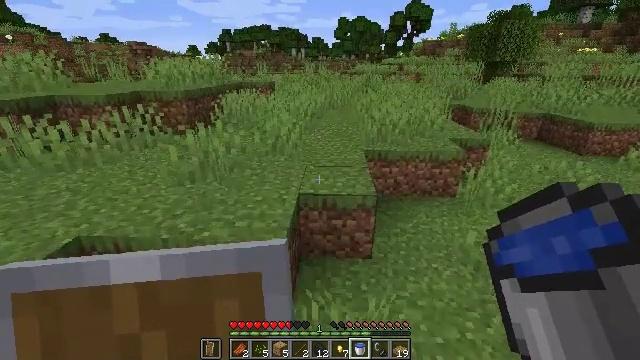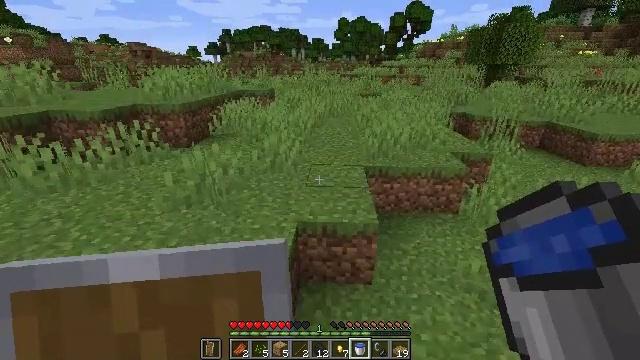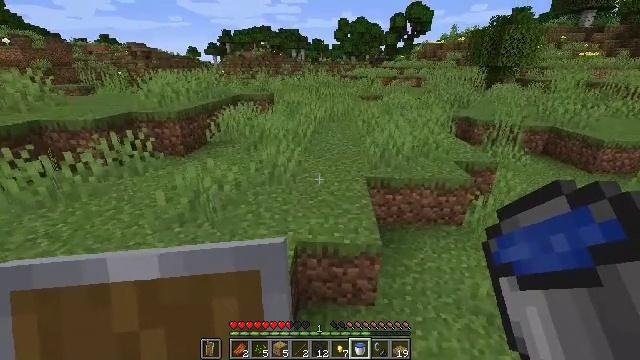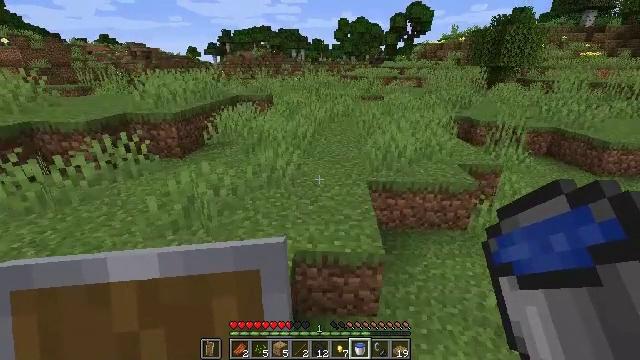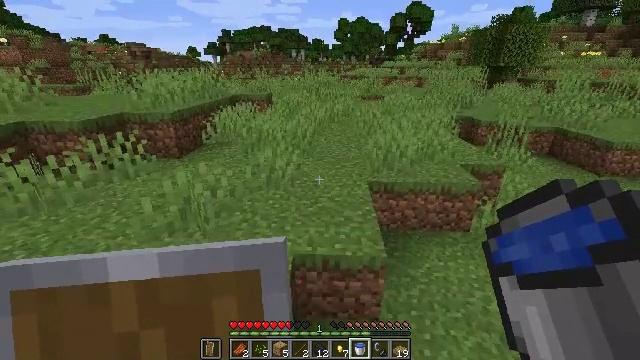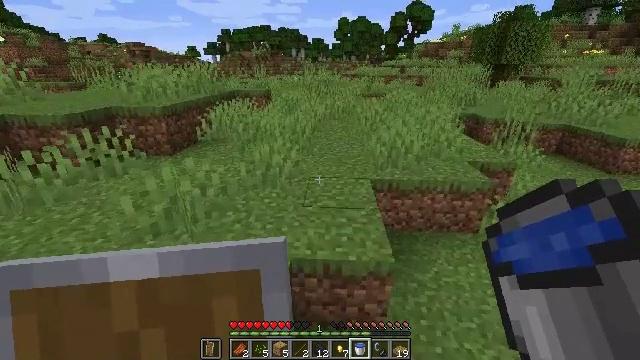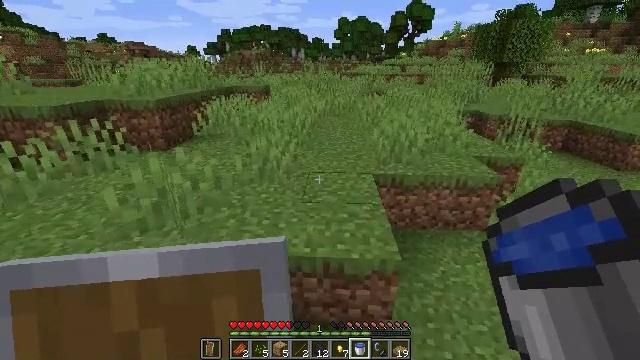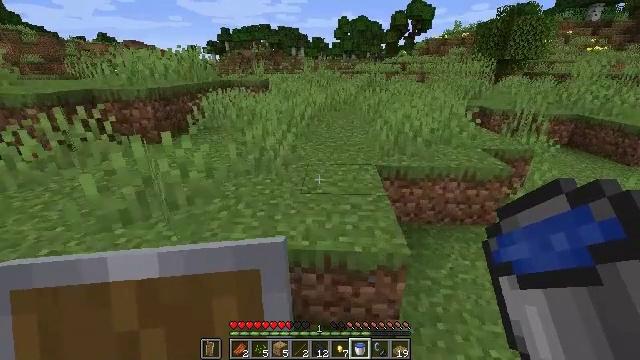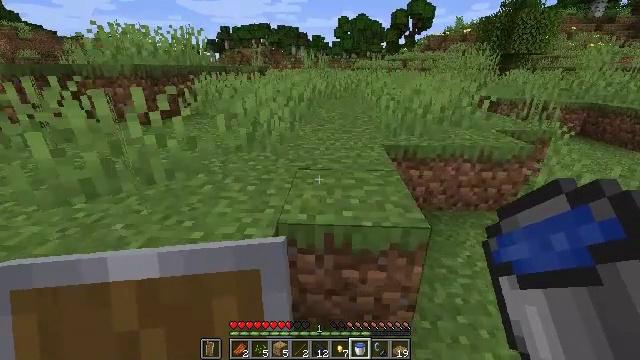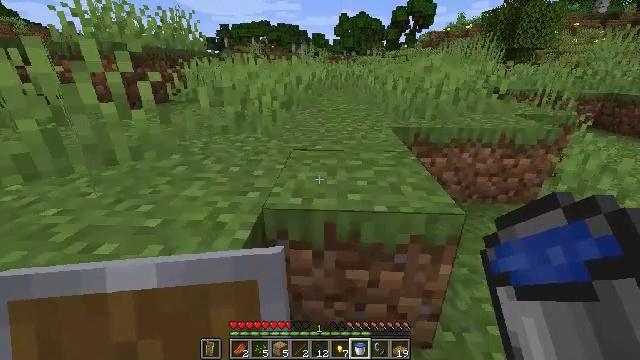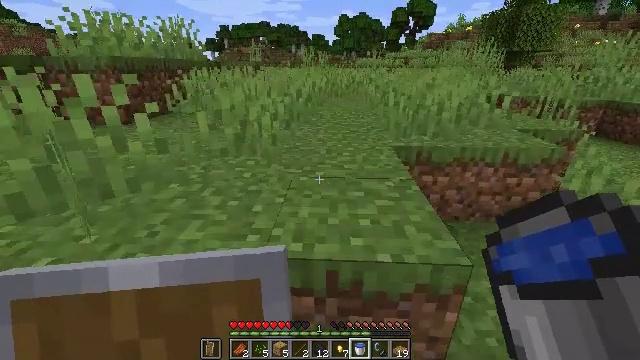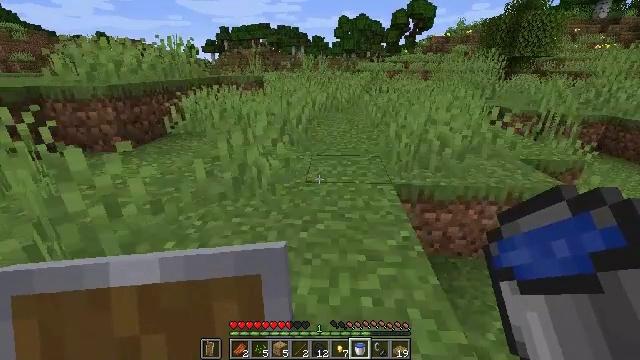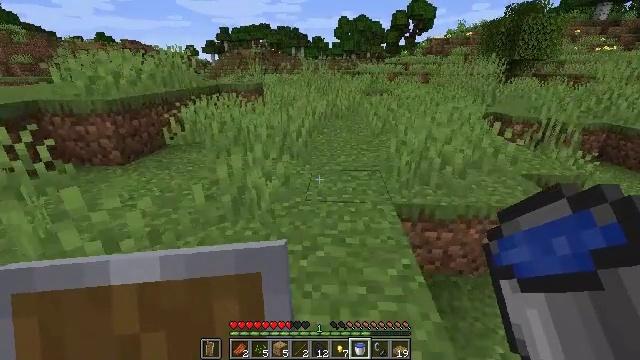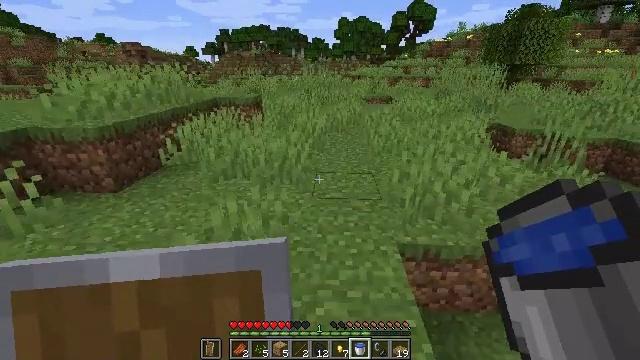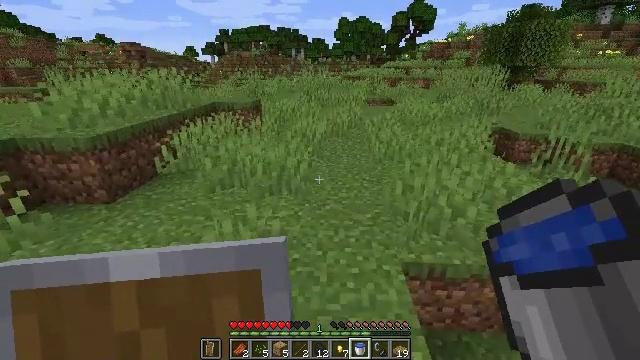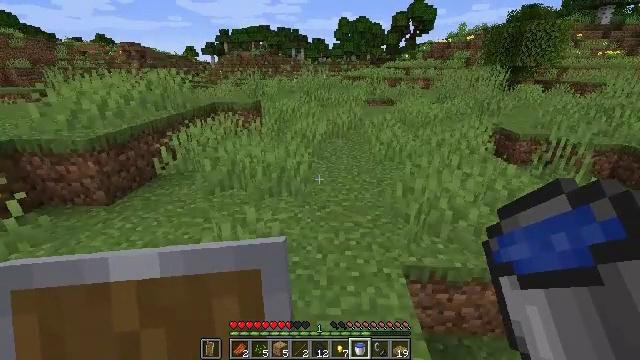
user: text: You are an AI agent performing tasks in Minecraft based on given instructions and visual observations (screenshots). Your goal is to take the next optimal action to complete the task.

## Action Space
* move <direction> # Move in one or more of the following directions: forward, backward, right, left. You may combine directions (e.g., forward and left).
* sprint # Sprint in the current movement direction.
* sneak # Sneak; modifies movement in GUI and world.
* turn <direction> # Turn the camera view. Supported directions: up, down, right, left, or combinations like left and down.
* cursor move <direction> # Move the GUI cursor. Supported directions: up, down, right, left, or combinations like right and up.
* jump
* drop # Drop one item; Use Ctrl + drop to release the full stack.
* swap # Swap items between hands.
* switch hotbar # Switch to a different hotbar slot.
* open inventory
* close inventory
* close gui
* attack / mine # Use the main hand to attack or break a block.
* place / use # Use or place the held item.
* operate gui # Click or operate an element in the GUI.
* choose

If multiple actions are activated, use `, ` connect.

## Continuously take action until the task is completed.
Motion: motion action
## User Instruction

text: Break the magma block to collect it.
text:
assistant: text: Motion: move forward, jump
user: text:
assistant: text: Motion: move forward, jump
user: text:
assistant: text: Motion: move forward, jump
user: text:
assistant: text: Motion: move forward, jump
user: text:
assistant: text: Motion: move forward, jump
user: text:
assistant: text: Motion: move forward, jump
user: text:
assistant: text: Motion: move forward, jump
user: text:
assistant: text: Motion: move forward, jump
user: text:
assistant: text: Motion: move forward, jump
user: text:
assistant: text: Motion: move forward, jump
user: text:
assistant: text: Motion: move forward, jump
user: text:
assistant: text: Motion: move forward, jump
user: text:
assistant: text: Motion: move forward, jump
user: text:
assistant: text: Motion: move forward, jump
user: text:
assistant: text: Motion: move forward, jump
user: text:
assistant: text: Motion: move forward, jump
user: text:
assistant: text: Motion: move forward, jump
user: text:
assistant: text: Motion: move forward, jump
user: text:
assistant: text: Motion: move forward, jump
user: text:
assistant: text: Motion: move forward, jump
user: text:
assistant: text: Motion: move forward, jump
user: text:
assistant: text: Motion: move forward, jump
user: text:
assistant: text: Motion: move forward, jump
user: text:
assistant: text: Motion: move forward, jump
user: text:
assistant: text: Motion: move forward, jump
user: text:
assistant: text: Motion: move forward, jump
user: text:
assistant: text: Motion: move forward, jump
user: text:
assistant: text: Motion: move forward, jump
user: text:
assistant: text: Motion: move forward, jump
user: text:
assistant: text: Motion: move forward, jump